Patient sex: M
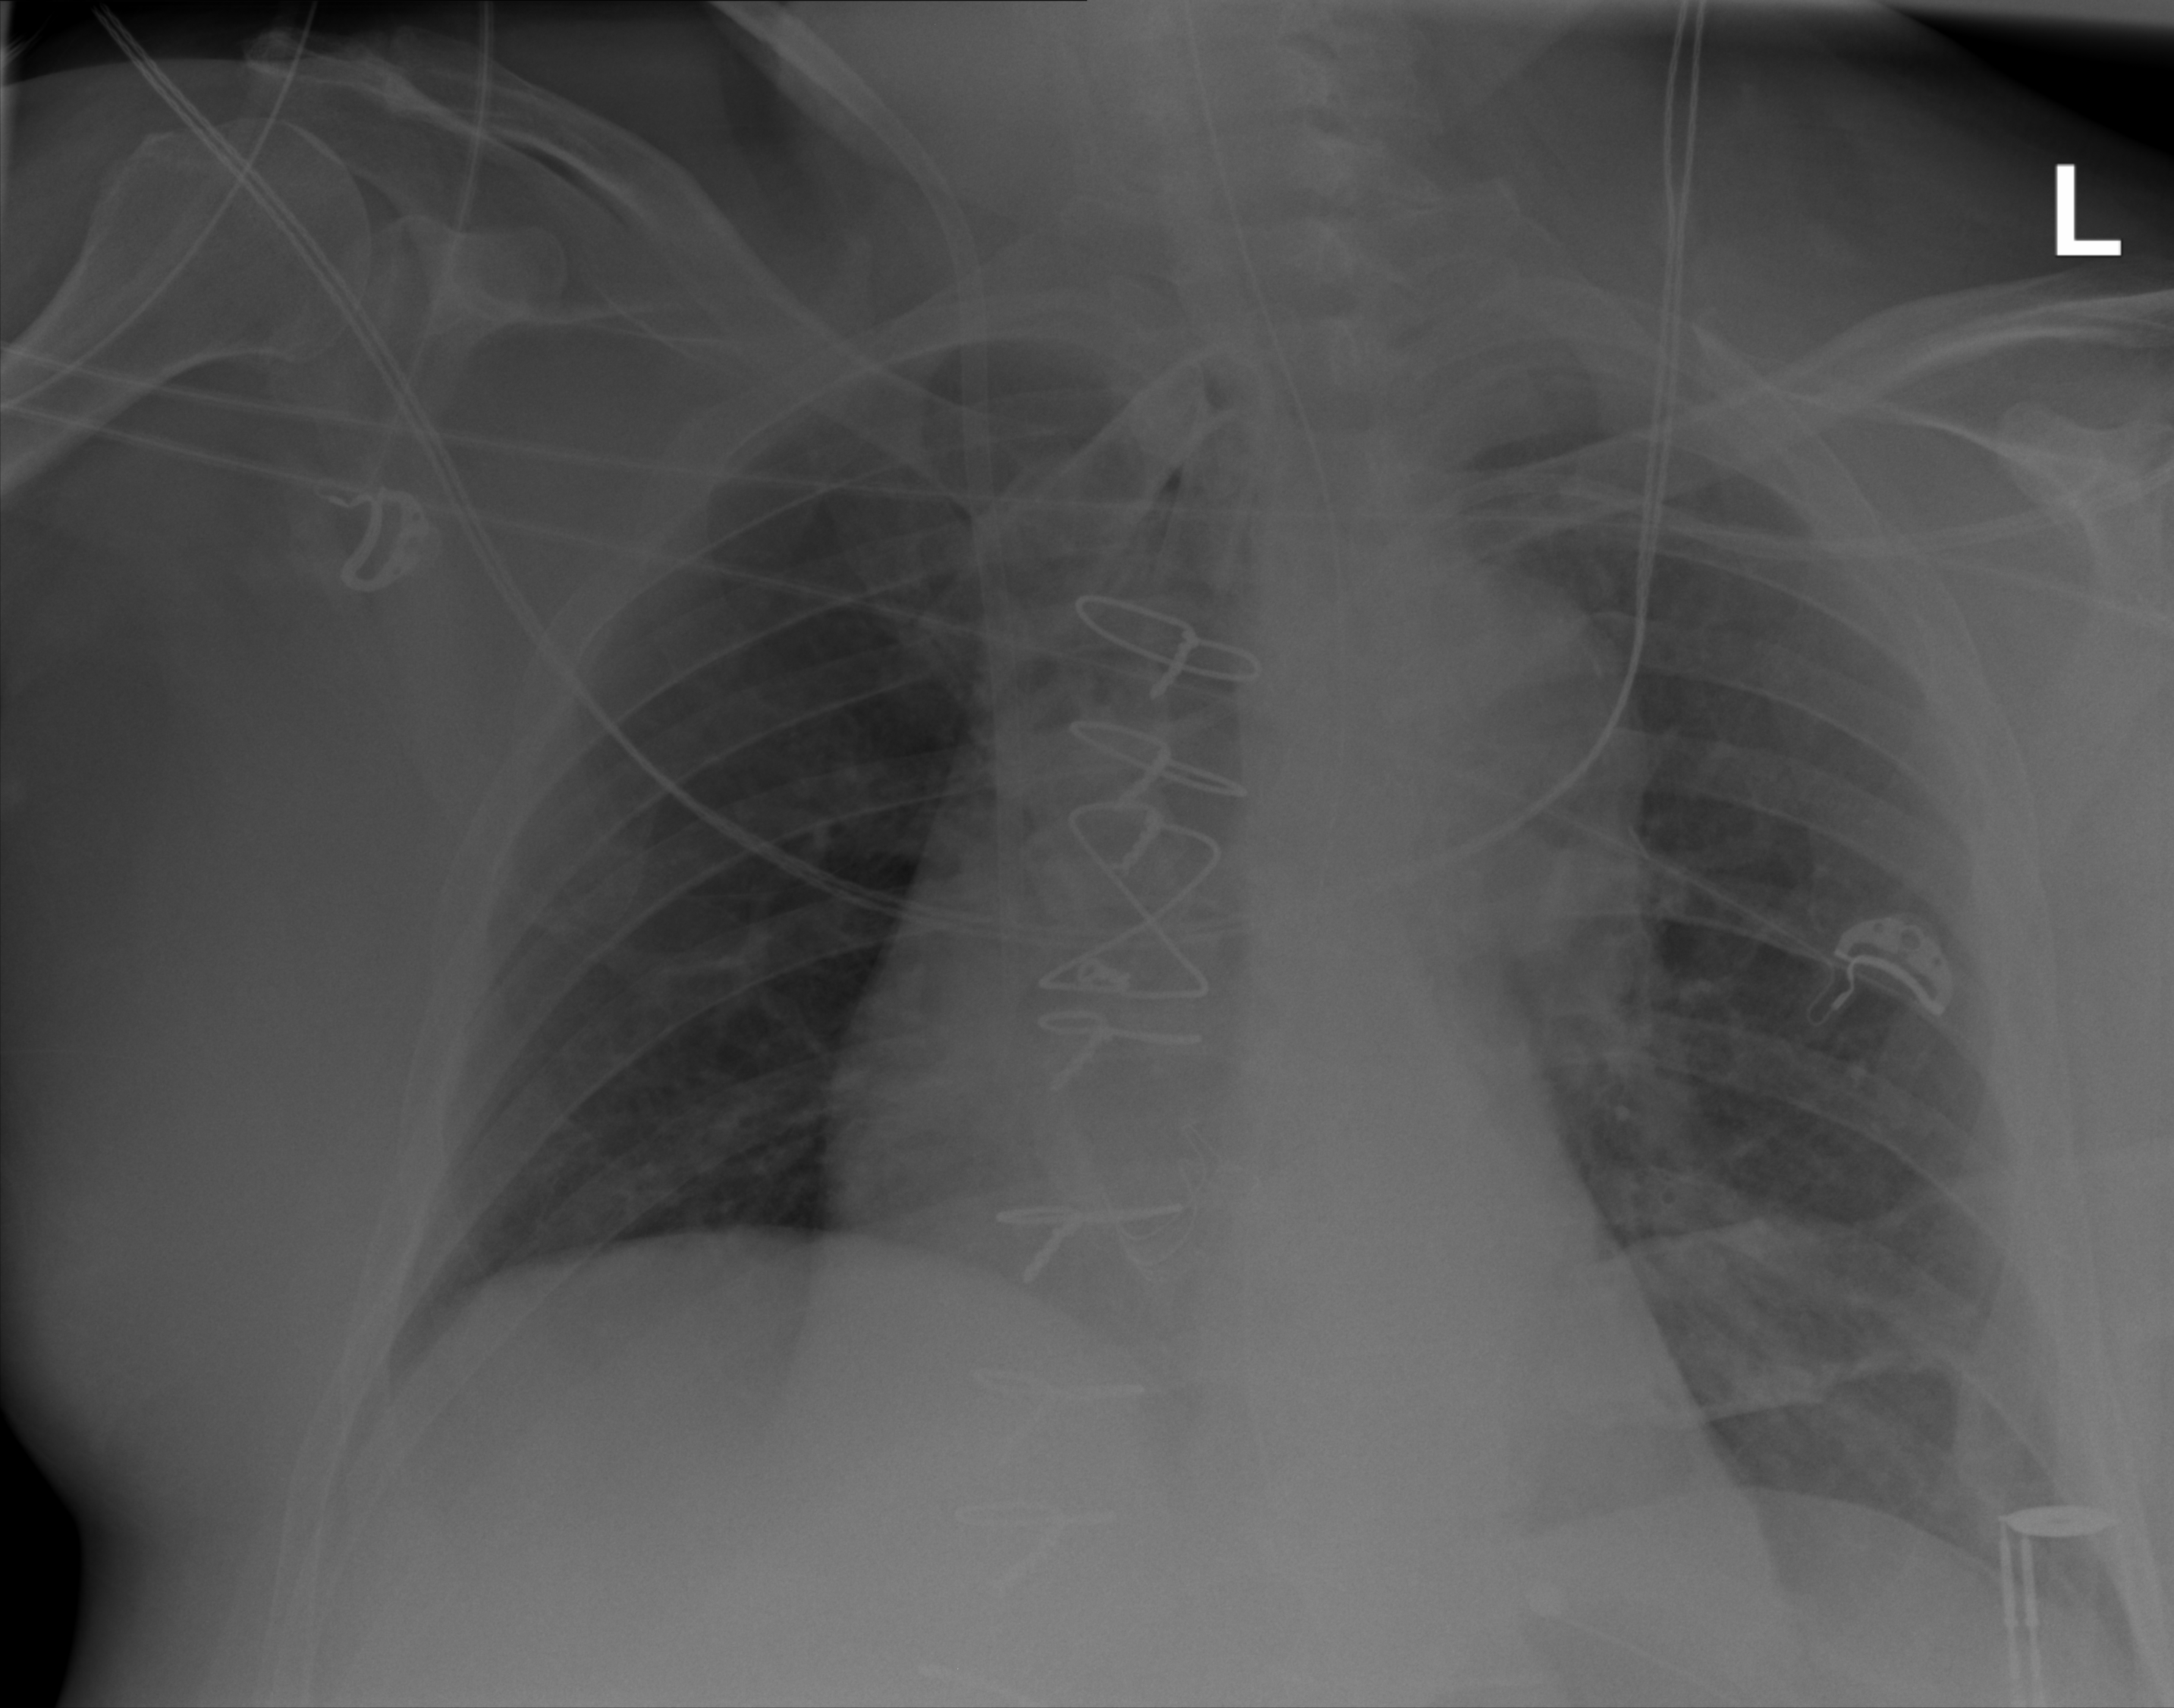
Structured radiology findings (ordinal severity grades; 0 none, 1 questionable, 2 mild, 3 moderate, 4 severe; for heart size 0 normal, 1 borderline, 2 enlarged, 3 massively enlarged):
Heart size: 2
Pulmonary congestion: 1
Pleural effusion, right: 2
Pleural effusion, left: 2
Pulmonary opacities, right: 0
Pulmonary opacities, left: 2
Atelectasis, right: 0
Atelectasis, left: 2